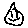
Label: smiley face